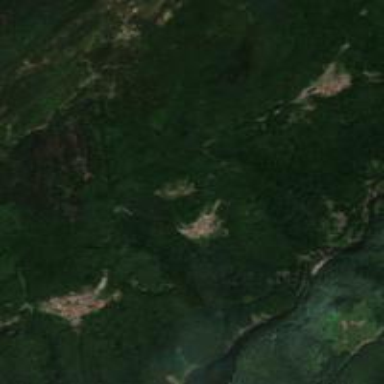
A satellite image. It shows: Small hamlet.